Interaction volume radius: 5 \u00c5
Interaction volume height: 25 \u00c5
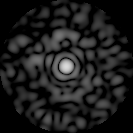
Disorder parameter: 0.775